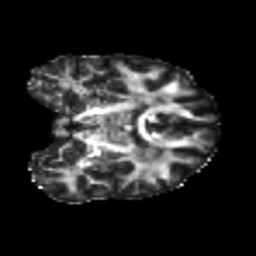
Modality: FA
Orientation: coronal
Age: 26
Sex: female
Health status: healthy
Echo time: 0.074 s